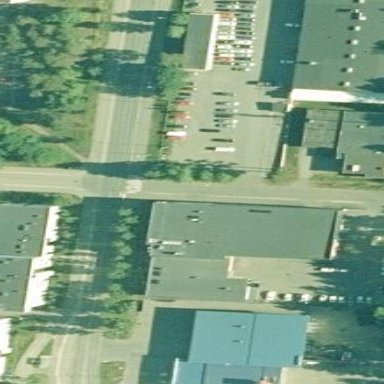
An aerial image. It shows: Commercial area.